Field crop: maize
Growth stage: 1
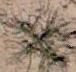
Species: salsola